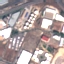
Land use / land cover class: Industrial